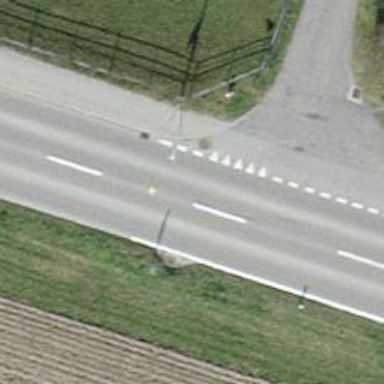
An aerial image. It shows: Secondary road with asphalt surface.